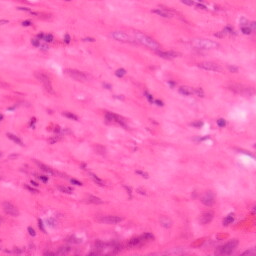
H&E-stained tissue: Colon